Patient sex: M
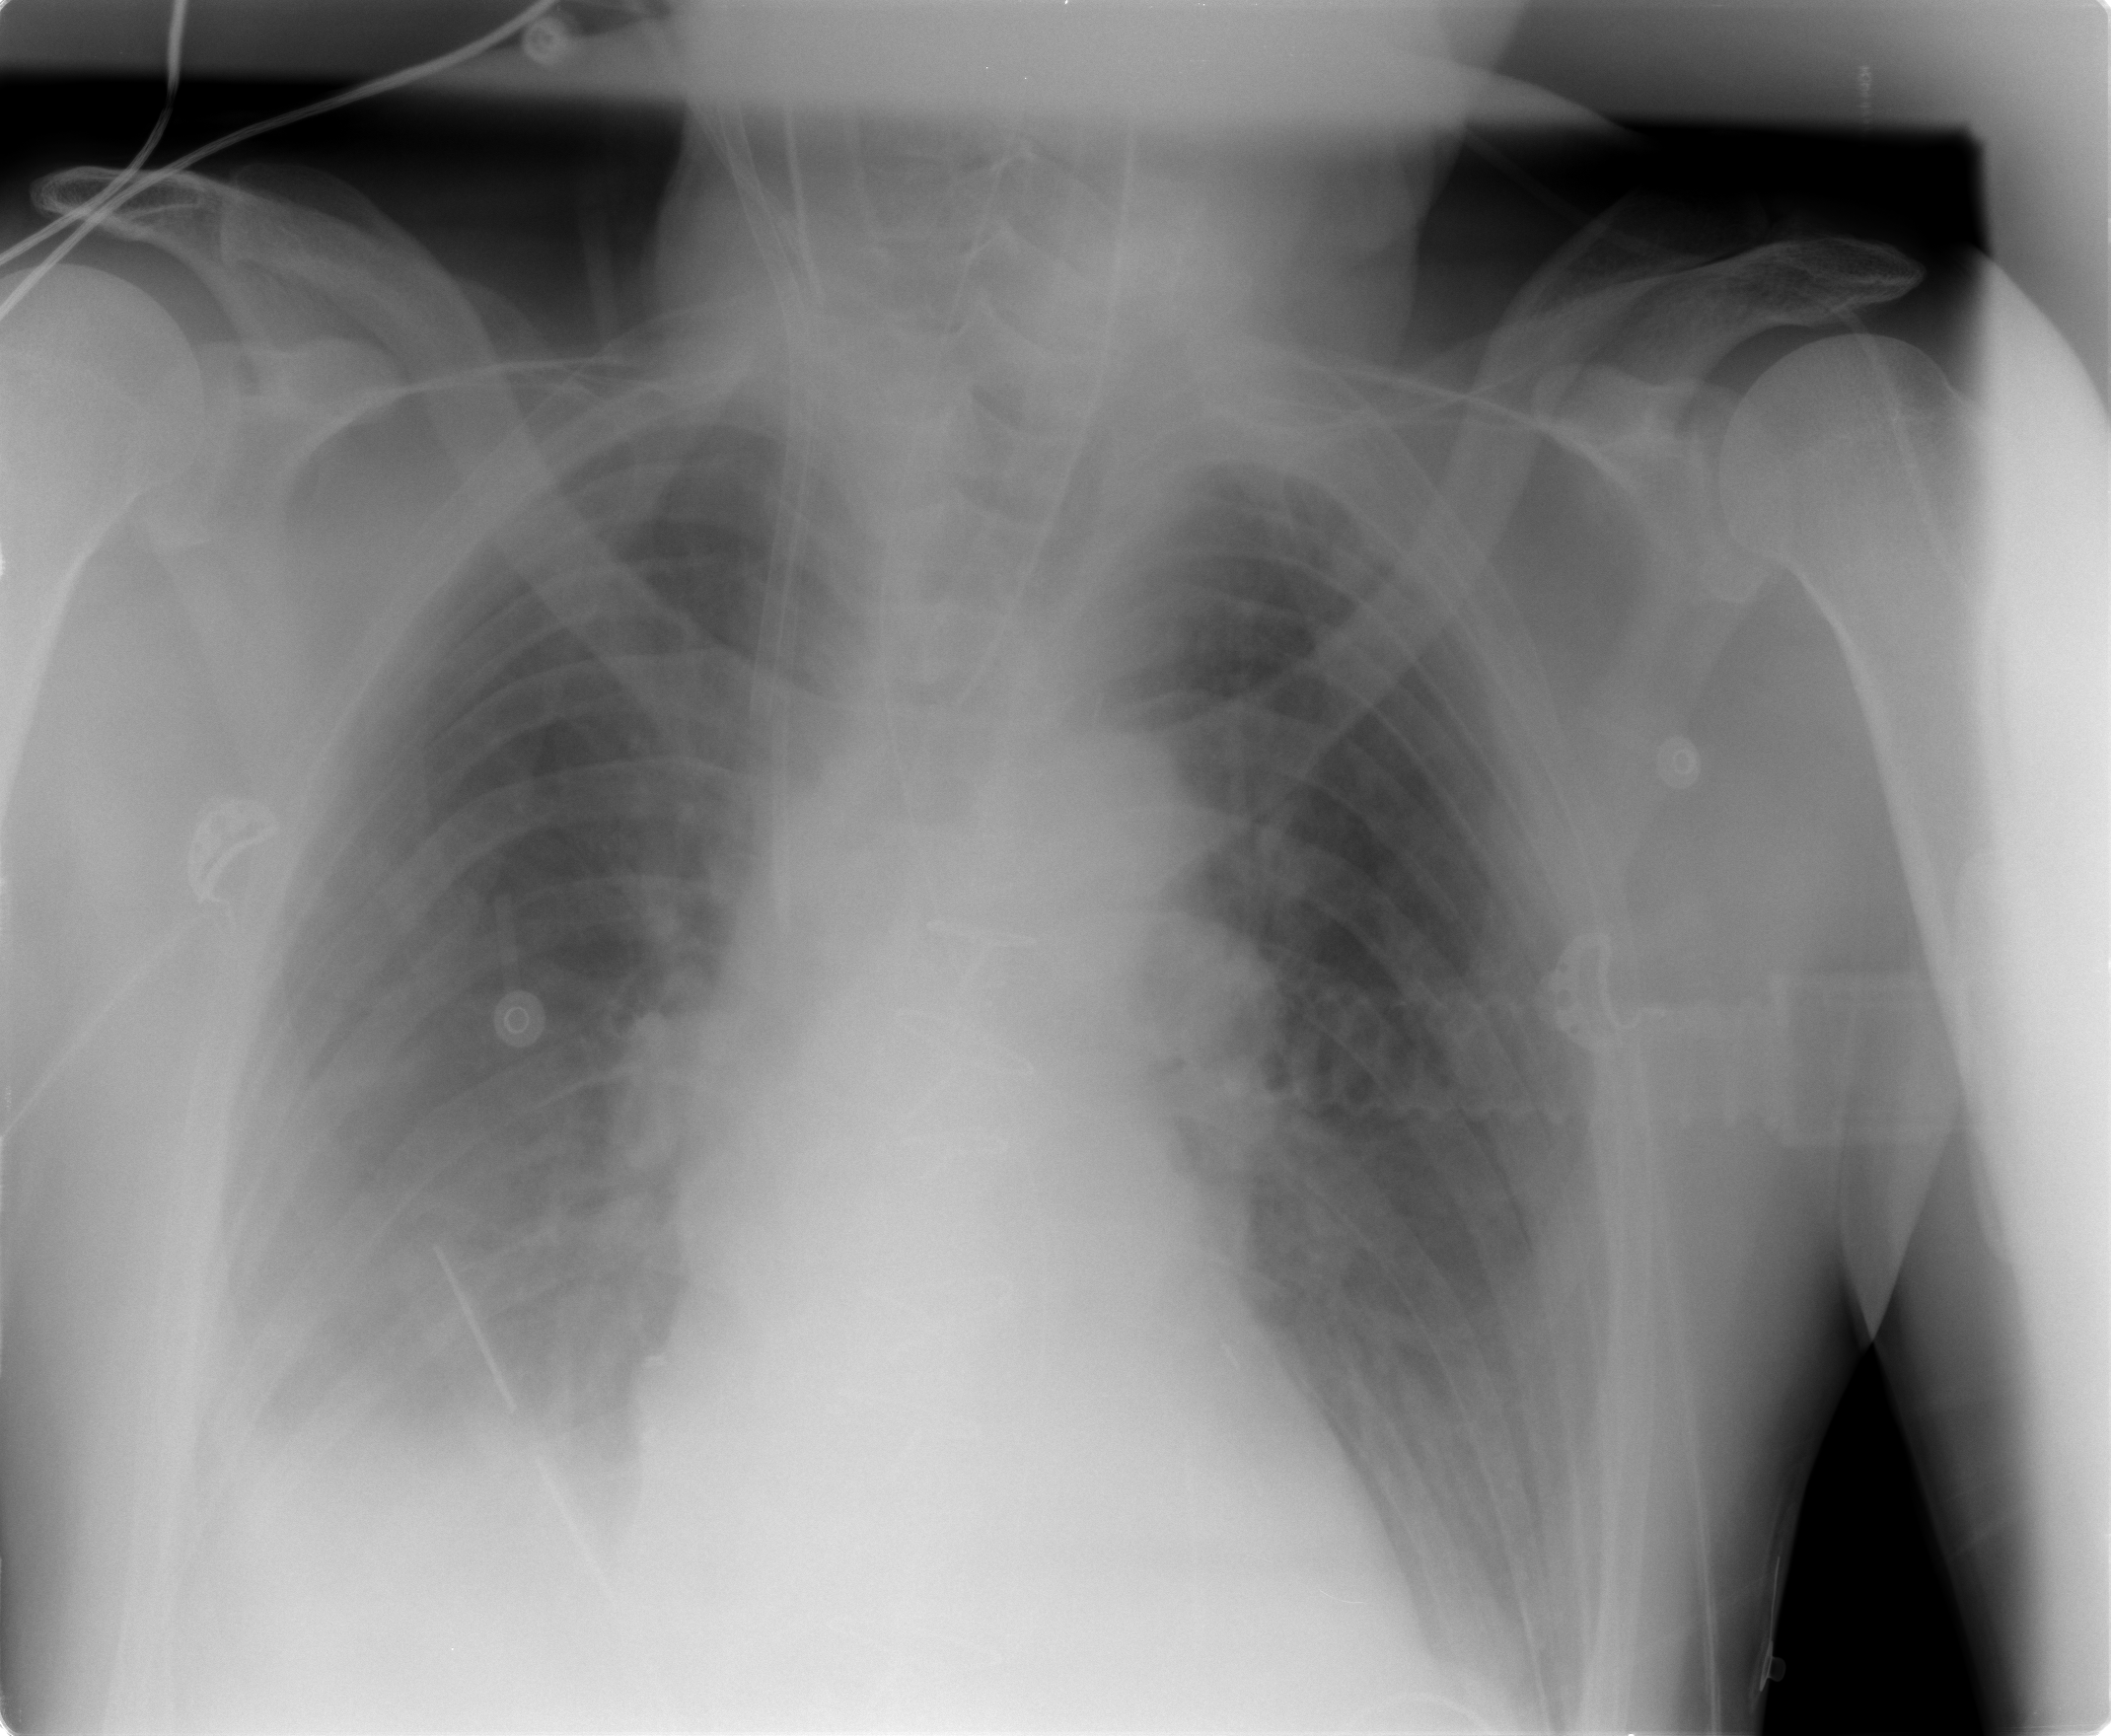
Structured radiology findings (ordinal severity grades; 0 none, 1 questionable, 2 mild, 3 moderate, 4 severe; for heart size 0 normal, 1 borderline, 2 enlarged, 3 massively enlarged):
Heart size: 0
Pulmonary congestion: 2
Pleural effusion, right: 3
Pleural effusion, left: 0
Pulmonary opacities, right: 0
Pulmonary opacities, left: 0
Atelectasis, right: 2
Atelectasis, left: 0